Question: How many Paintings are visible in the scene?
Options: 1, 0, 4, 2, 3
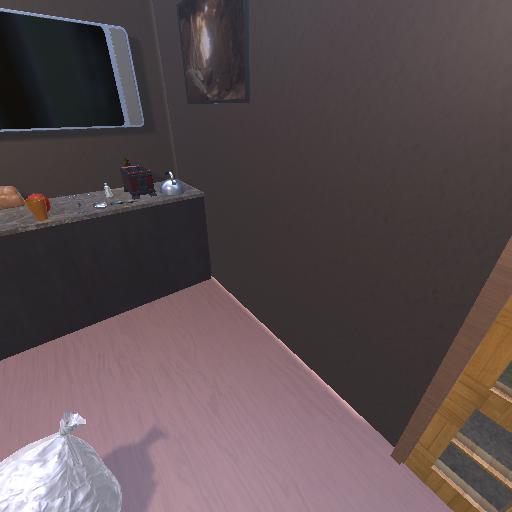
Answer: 1